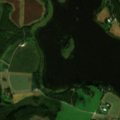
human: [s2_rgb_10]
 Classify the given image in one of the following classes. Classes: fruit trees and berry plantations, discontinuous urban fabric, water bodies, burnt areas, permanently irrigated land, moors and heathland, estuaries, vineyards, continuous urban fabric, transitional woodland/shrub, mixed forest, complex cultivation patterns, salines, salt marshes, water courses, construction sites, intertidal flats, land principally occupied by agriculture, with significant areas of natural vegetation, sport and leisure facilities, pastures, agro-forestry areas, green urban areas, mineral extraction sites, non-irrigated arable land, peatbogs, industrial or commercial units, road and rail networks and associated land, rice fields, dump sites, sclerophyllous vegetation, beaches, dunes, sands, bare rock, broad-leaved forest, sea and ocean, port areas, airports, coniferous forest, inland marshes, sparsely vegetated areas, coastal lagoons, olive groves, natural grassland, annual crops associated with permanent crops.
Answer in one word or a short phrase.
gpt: non-irrigated arable land, land principally occupied by agriculture, with significant areas of natural vegetation, mixed forest, water bodies